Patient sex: F
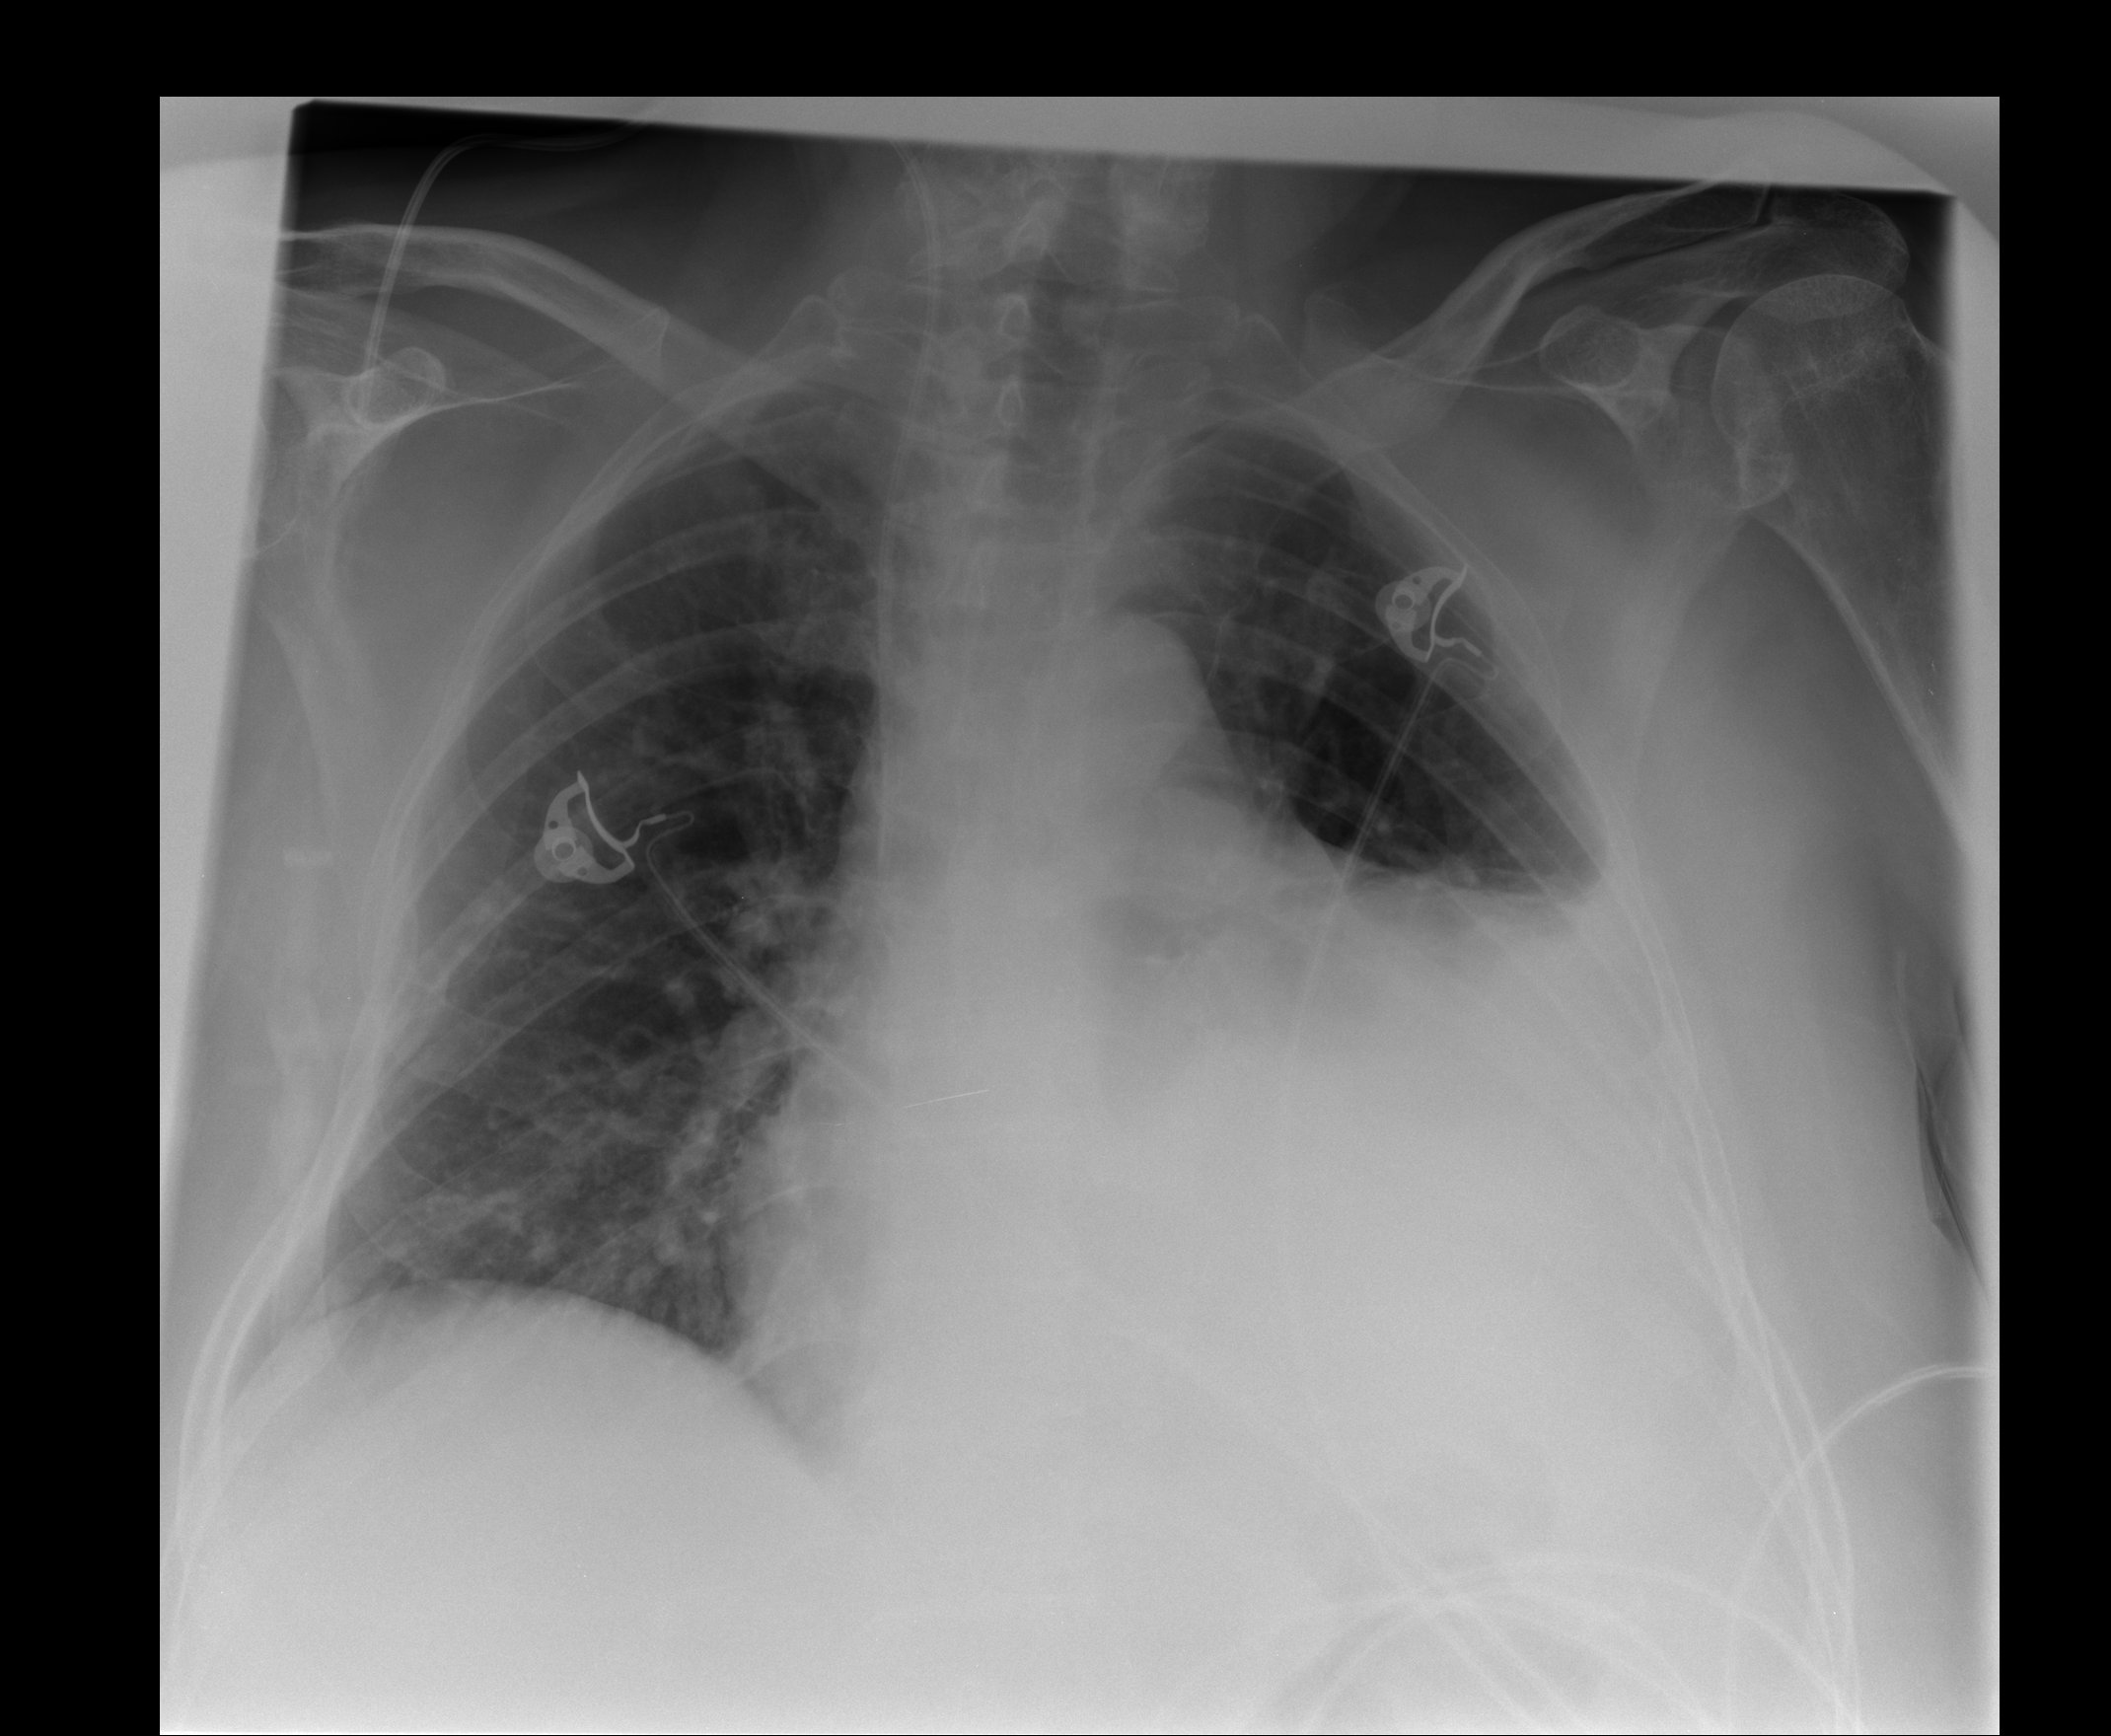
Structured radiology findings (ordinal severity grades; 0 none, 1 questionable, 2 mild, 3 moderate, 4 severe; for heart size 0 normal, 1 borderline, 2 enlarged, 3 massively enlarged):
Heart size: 2
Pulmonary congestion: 0
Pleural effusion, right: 0
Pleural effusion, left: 3
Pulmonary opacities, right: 0
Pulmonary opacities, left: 0
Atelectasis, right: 0
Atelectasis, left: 3